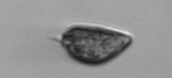
Label: Prorocentrum_triestinum